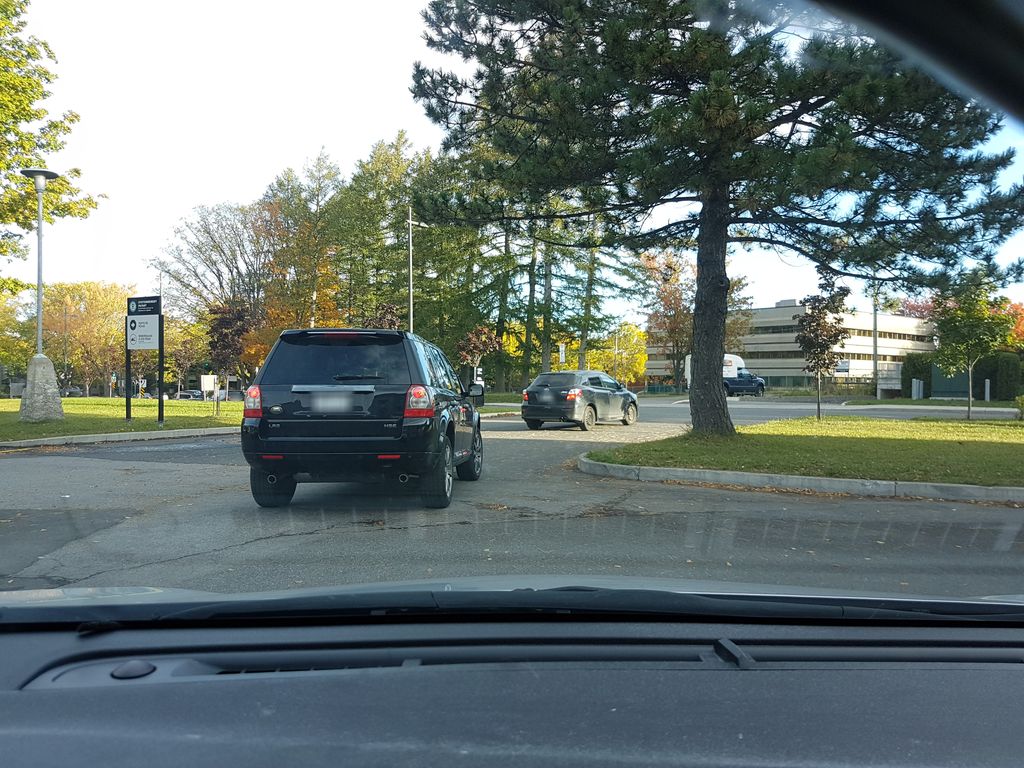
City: quebec_city